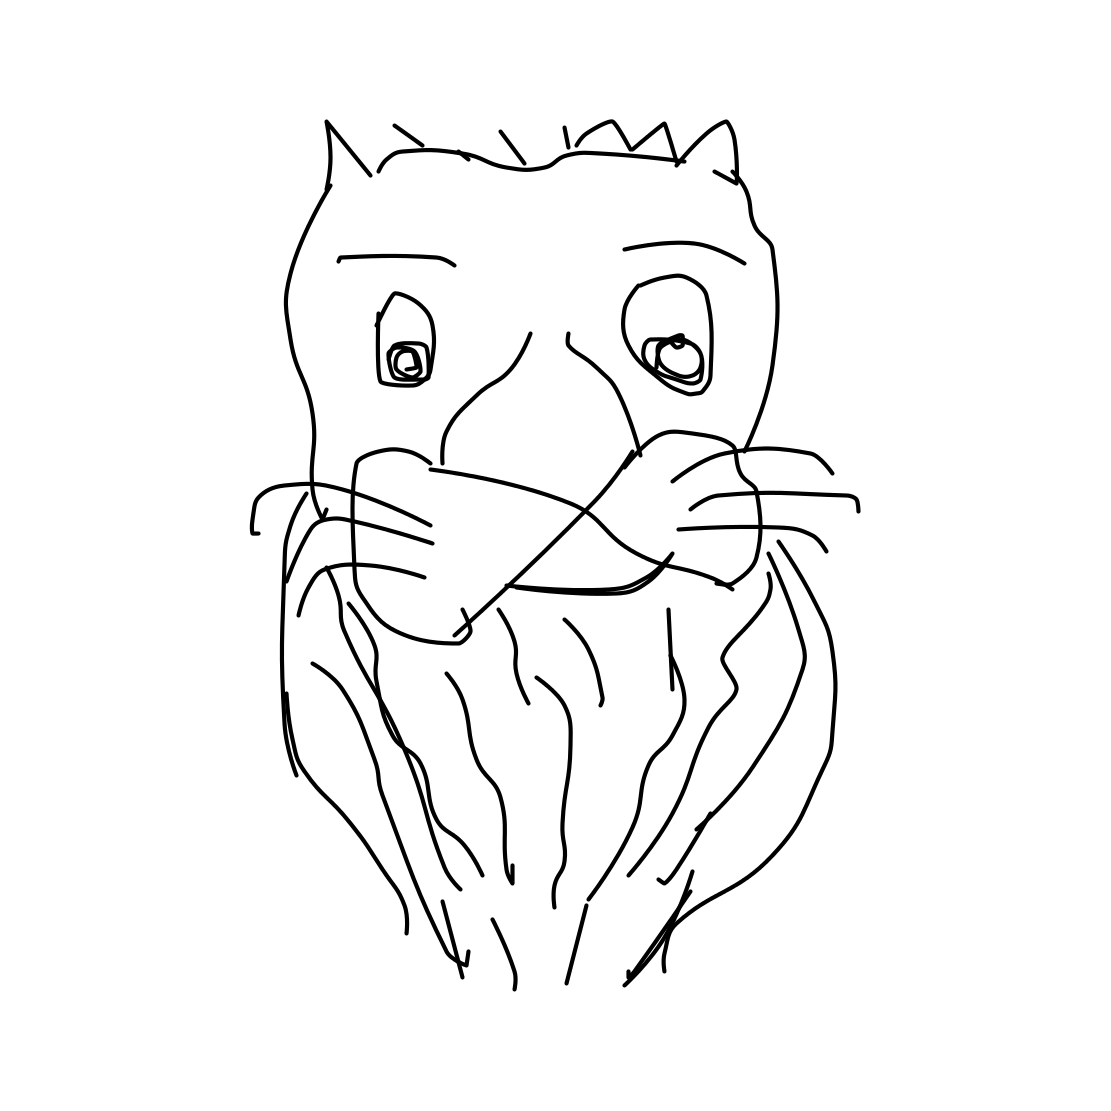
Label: lion